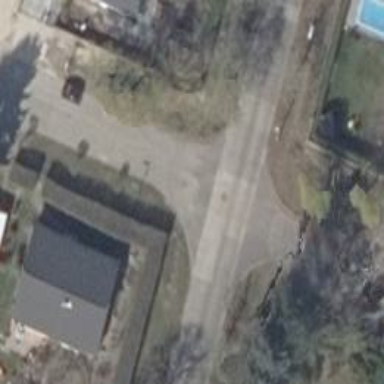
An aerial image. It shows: Residential road with concrete surface.